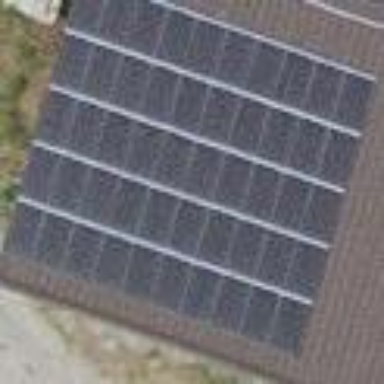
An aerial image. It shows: Solar power generator.